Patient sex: M
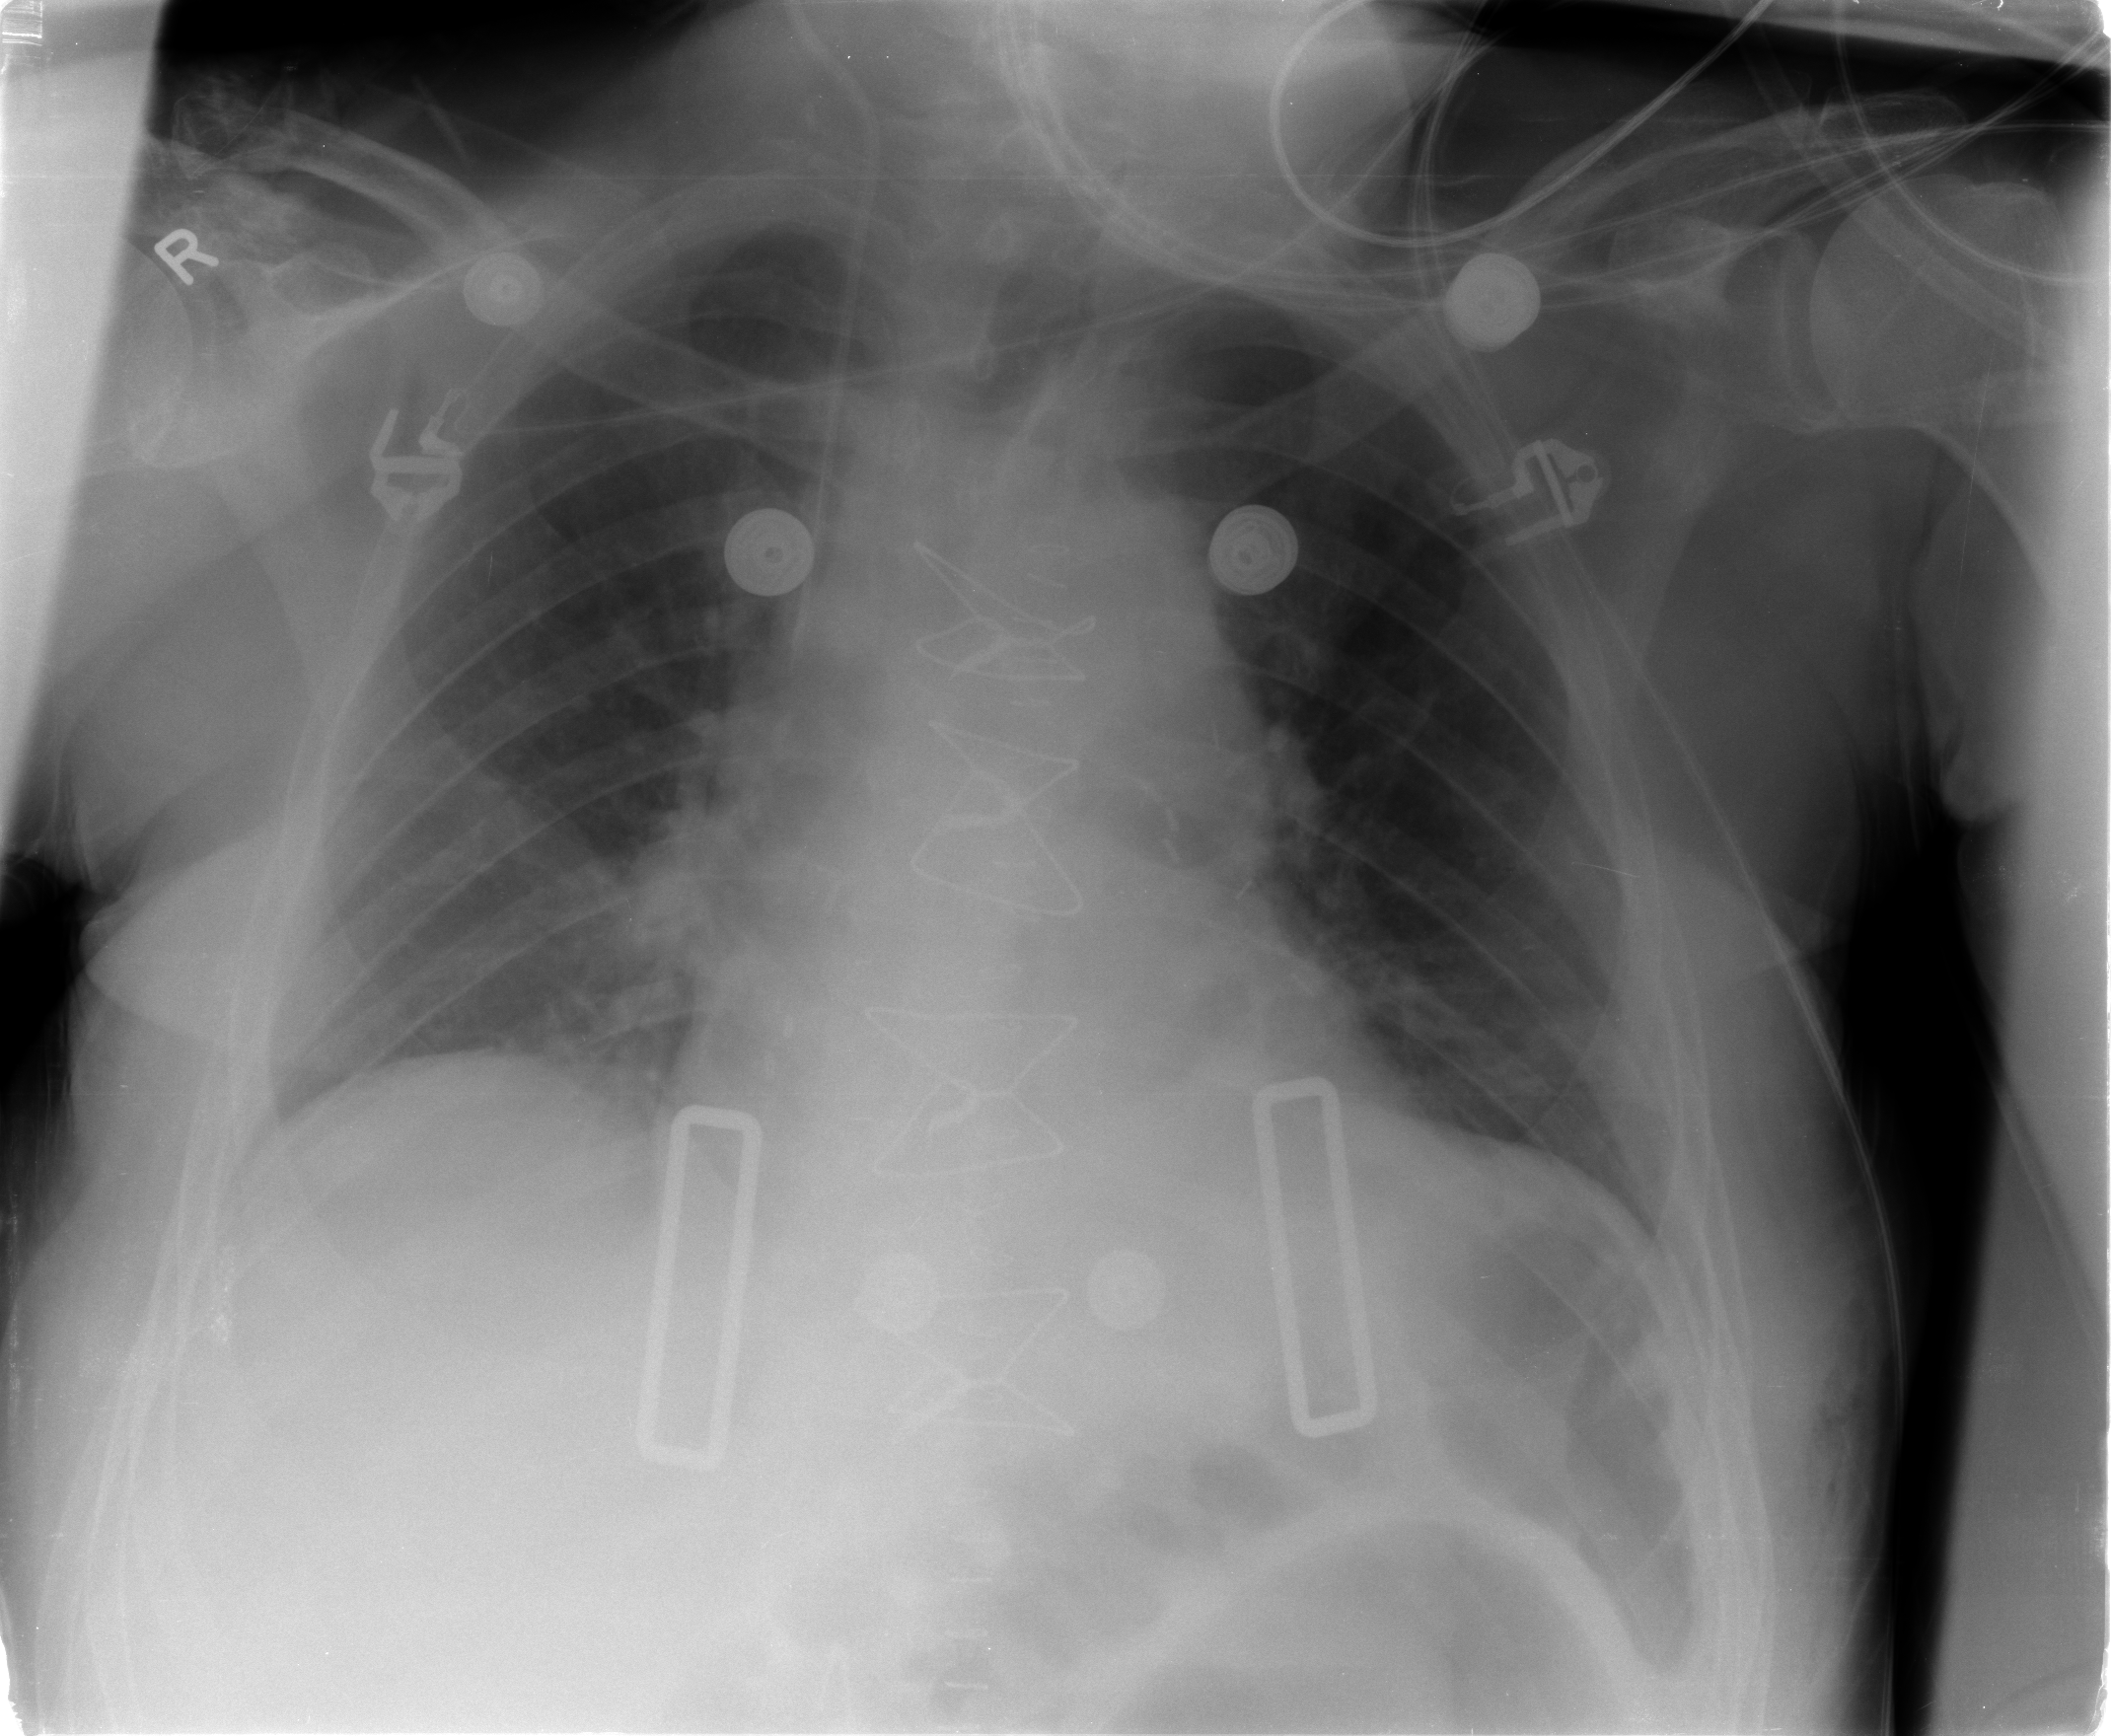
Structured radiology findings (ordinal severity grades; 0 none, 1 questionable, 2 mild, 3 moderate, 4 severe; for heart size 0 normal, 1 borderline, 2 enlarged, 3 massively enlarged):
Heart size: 0
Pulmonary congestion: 0
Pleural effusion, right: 0
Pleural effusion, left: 0
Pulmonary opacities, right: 0
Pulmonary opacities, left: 0
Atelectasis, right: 1
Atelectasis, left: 0